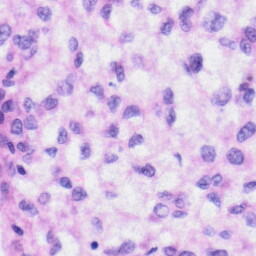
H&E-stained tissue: Liver